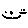
Label: smiley face